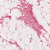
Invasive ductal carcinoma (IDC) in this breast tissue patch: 0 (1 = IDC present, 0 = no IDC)